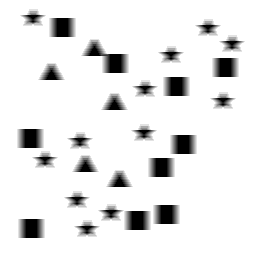
Squares: 10
Triangles: 5
Stars: 12
Total shapes: 27